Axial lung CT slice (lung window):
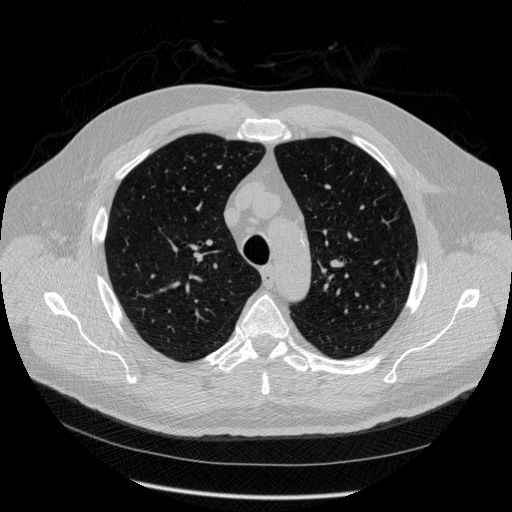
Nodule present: no